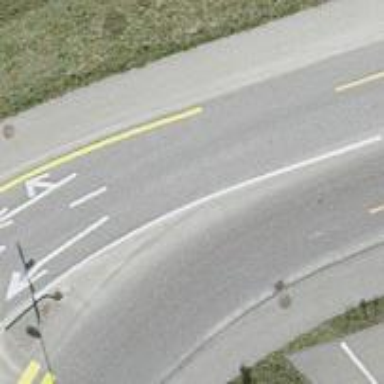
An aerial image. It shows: Tertiary road with designated cycle lane.